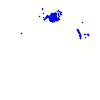
Particle: electron